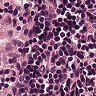
Metastatic tissue present: no